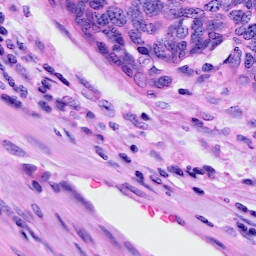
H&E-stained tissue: Cervix